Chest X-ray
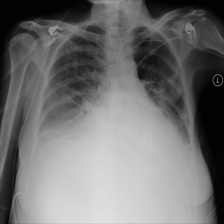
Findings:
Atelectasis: negative
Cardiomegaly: negative
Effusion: positive
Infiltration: positive
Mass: negative
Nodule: negative
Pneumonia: negative
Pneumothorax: negative
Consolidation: negative
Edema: negative
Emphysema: negative
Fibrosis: negative
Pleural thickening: negative
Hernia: negative